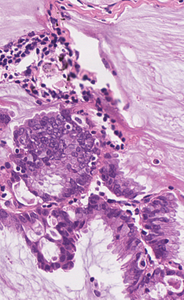
Tumor epithelial tissue: yes
Tumor-associated stroma tissue: yes
Normal tissue: no